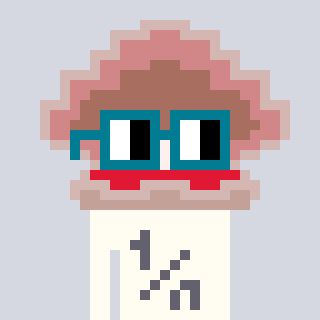
a pixel art character with square dark green glasses, a oyster-shaped head and a grayscale-colored body on a cool background